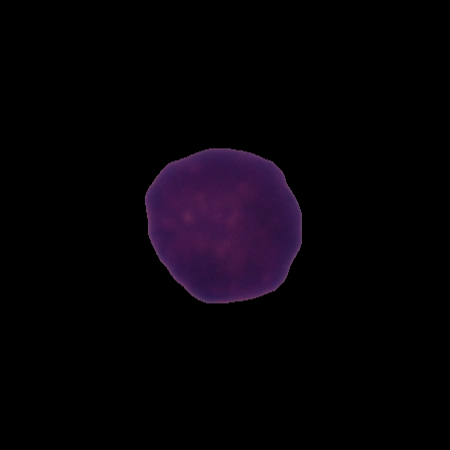
Label: healthy